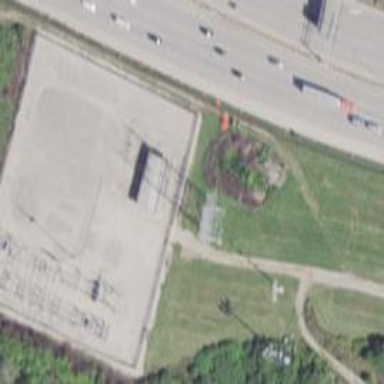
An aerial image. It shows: Power substation.